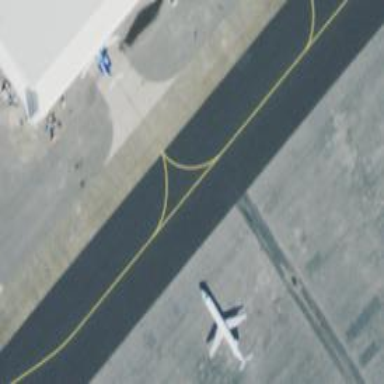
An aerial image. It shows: Image of taxiway at airport.